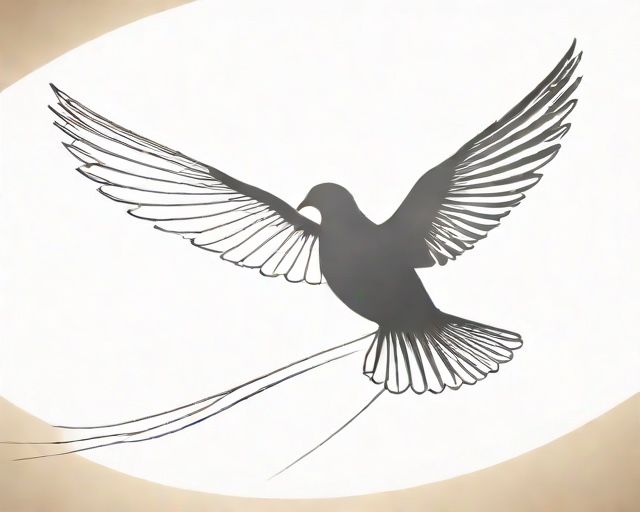
Category: Sympathy